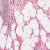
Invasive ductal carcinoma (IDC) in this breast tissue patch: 0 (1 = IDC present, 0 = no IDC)